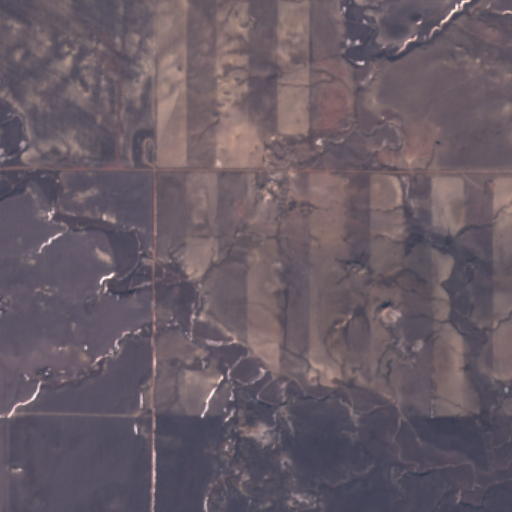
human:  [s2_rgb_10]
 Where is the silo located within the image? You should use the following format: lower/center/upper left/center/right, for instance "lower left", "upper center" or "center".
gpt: The silo is located in the upper left of the image.
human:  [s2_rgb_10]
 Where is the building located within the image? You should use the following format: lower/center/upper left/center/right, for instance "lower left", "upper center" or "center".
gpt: The building is located in the upper left of the image.
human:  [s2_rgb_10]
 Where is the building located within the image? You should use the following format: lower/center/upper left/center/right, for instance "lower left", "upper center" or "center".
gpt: The building is located in the upper left of the image.
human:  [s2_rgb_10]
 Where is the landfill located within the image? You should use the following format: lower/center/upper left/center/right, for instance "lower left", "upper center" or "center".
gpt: There is no landfill in the image.